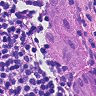
Metastatic tissue present: yes